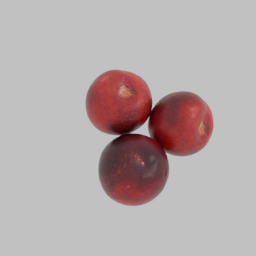
Label: nature